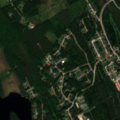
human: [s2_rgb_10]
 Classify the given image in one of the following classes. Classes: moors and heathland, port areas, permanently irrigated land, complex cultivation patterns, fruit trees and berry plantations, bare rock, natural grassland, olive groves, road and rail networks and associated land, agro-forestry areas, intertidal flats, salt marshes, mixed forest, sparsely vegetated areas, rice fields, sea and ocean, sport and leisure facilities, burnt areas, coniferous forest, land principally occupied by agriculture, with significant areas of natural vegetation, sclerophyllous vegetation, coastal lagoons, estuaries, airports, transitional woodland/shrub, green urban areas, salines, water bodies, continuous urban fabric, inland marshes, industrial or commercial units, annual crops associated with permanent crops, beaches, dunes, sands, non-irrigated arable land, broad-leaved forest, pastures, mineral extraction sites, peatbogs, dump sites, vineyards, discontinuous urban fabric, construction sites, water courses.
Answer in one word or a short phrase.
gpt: discontinuous urban fabric, industrial or commercial units, mixed forest, water bodies